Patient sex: M
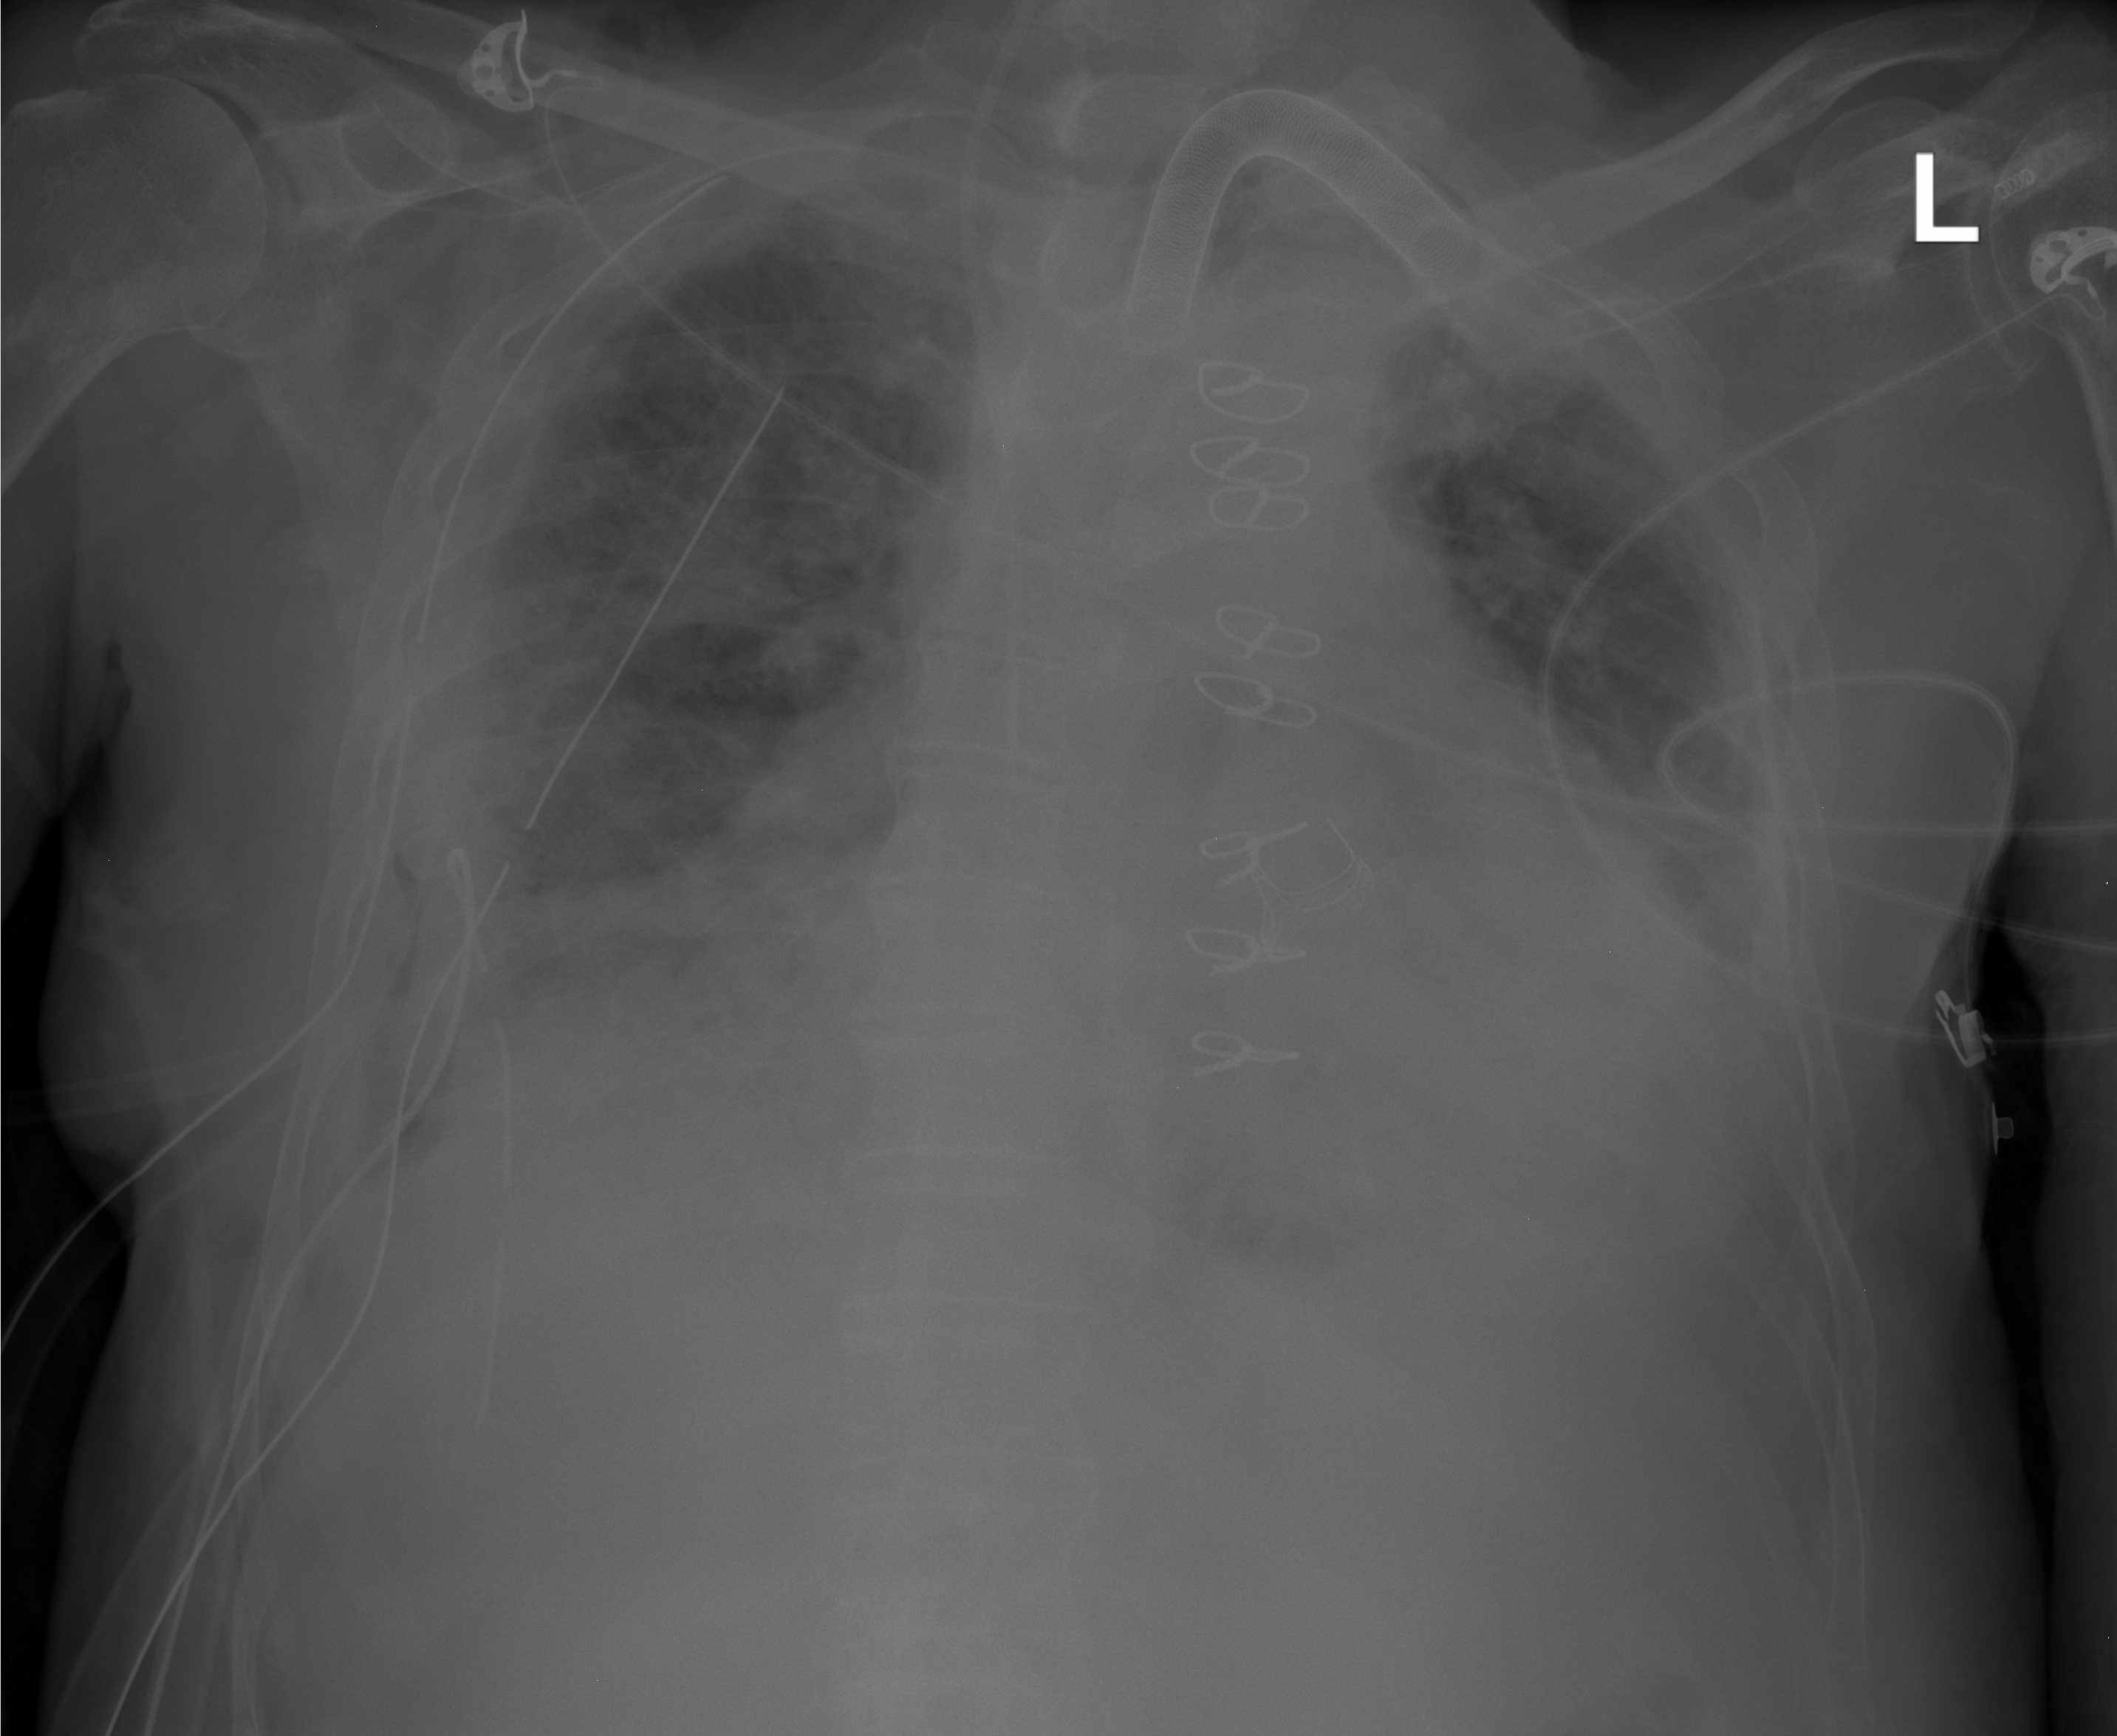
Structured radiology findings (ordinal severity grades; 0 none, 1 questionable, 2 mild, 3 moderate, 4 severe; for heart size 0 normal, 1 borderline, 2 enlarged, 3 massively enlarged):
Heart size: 2
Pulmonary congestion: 2
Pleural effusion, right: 2
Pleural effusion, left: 2
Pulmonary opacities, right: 2
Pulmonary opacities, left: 2
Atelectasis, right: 2
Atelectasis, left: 2